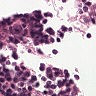
Metastatic tissue present: no